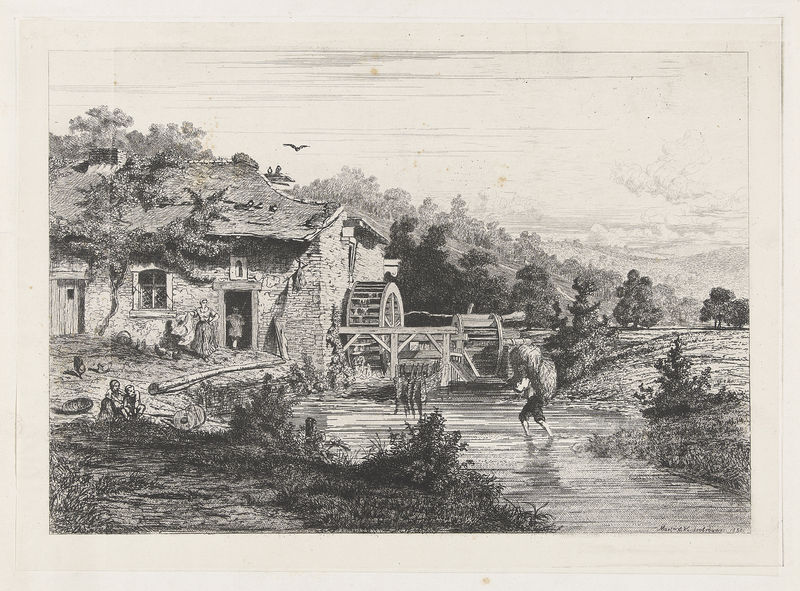
Titel: Watermolen
Künstler: Martinus Antonius (jr.) Kuytenbrouwer
Standort: Amsterdam
Institution: Rijksmuseum
Schlagwörter: baum, himmel, vogel, wasser, wolken, bäume, fluss, landschaft, menschen, ufer, frau, zeichnung, dach, haus, weg, mensch, bild, ferne, horizont, hügel, mühle, natur, gebüsch, gewässer, familie, kinder, aussicht, sommer, getreide, bauernhof, hof, rad, bauer, druck, schnitt, schwarz weiß, radierung, stich, bauernhaus, mühlrad, wasserrad, mühlenrad, horizonh, jasu